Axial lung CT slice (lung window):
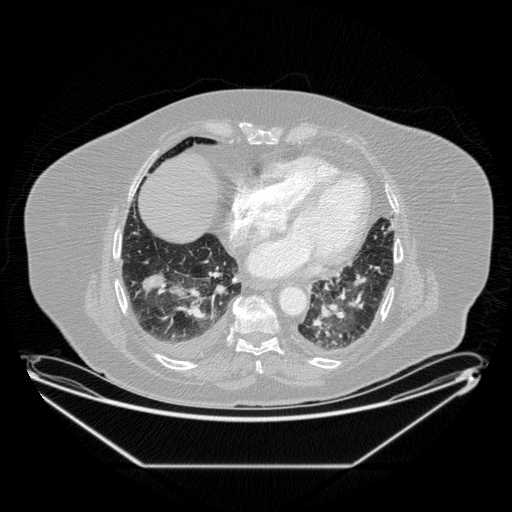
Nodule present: yes
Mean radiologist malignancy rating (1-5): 4.25